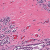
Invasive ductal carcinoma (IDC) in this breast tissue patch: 0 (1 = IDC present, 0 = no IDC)